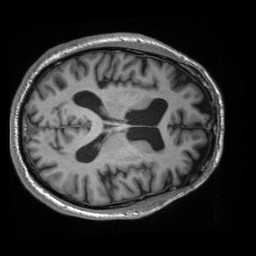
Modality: T1w
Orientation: axial
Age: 70
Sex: male
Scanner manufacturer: siemens
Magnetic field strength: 3 T
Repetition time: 2.3 s
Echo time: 0.00206 s